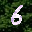
Label: 6